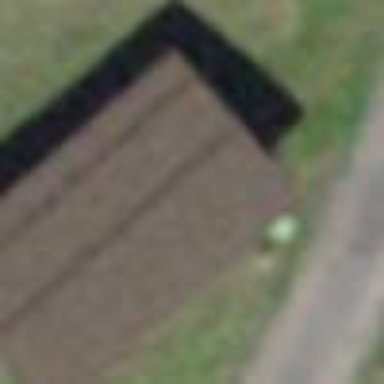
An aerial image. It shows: Garage.